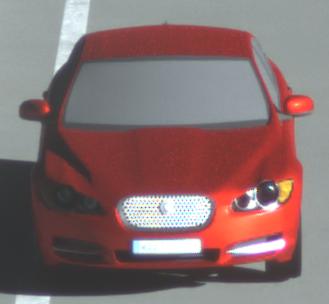
Make: Jaguar
Model: XF 3.0 V6
Detailed model: XF (X250) Limousine
Model produced from: 2010/02
Model produced until: 2010/10
Doors: 4
Color: red
Road condition: wet road
Daytime: morning or afternoon
Contrast: high contrast